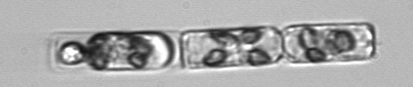
Label: Guinardia_delicatula_TAG_internal_parasite